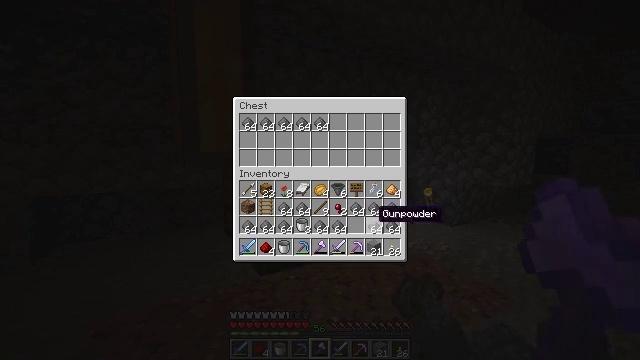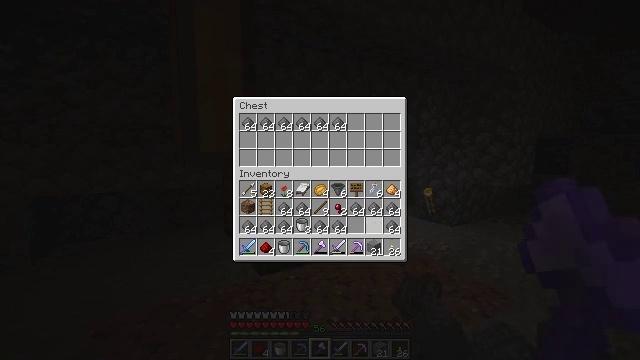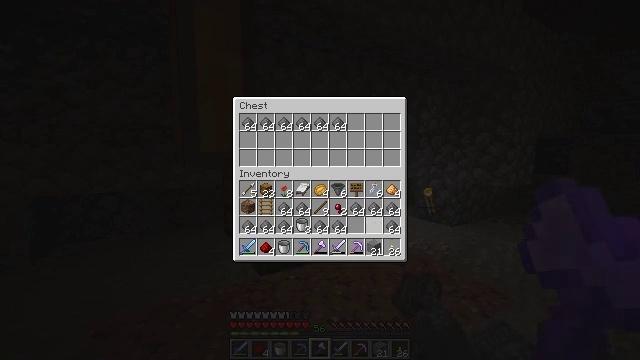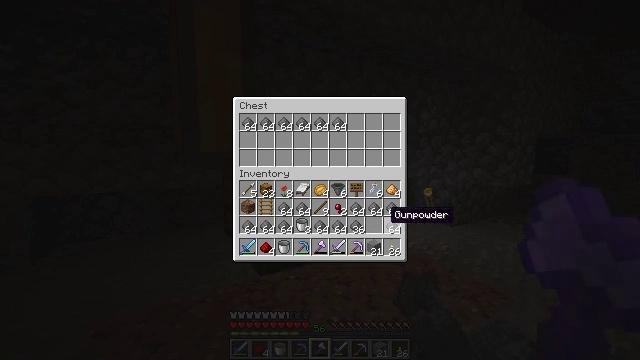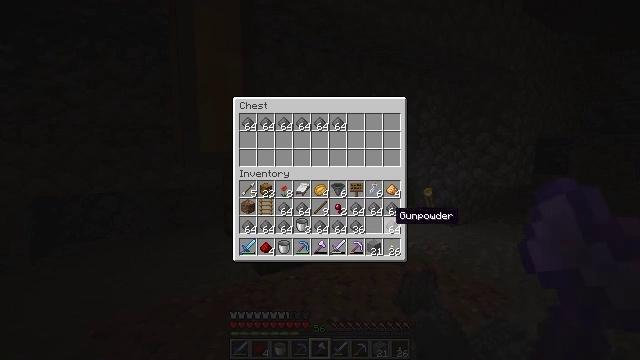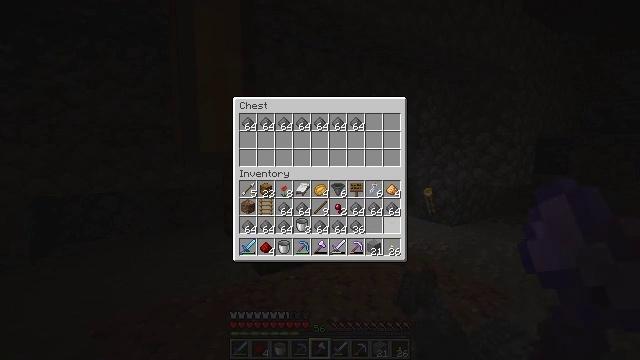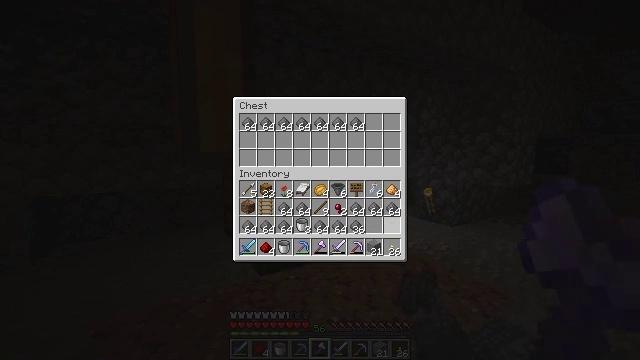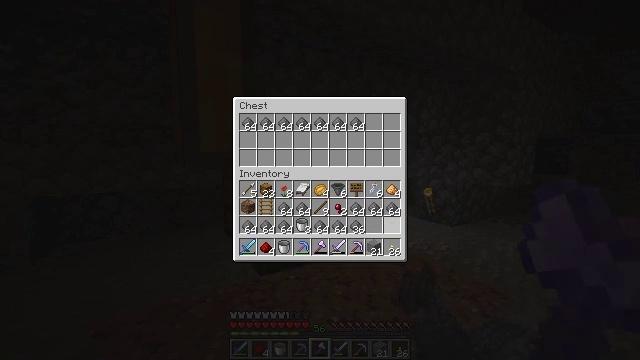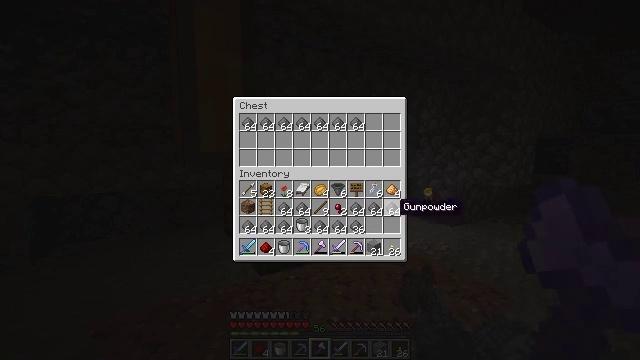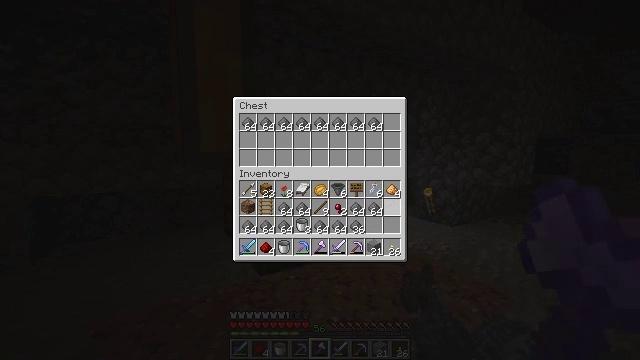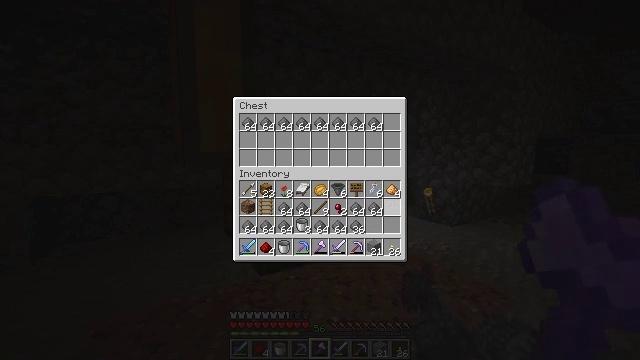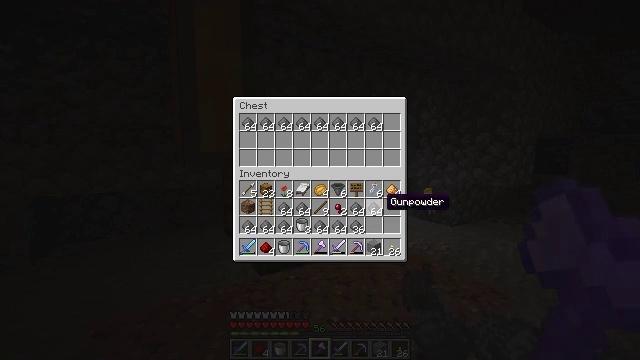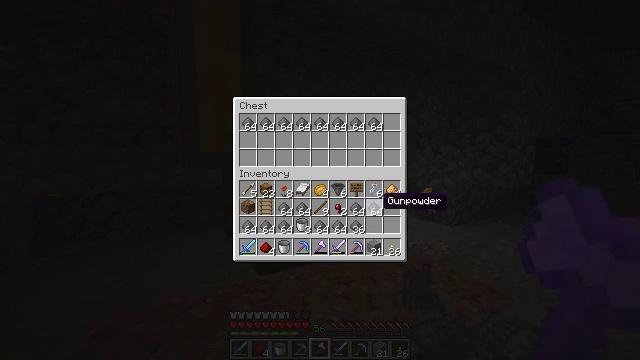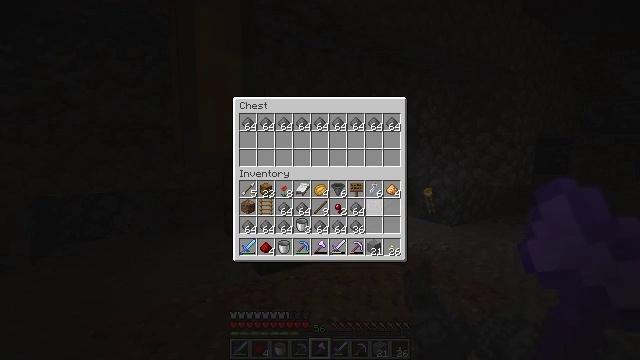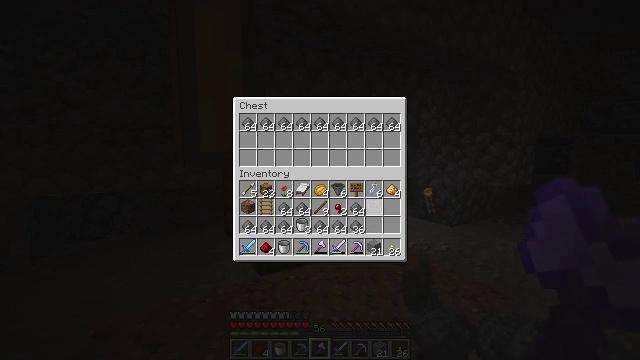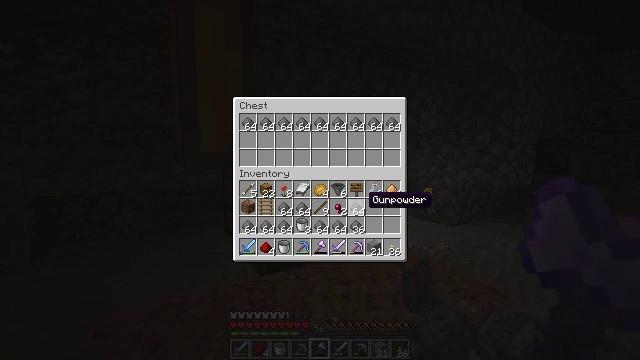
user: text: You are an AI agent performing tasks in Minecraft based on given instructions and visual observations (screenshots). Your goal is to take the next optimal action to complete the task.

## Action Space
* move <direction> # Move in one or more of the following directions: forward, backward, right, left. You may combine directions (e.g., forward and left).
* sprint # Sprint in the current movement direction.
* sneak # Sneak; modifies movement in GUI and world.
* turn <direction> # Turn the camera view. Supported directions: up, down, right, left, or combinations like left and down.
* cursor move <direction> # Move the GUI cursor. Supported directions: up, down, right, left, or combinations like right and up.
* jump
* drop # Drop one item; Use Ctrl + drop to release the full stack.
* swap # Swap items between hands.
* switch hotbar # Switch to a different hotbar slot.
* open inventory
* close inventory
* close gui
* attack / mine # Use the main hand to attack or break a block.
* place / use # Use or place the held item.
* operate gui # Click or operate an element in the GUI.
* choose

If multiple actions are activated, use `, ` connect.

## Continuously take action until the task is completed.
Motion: motion action
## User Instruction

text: Drop gunpowder.
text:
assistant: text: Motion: sneak, choose
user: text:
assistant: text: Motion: sneak, cursor move right, choose
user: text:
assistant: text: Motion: sneak
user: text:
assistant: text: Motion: sneak
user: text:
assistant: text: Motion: sneak, choose
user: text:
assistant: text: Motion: sneak, choose
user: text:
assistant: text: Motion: sneak
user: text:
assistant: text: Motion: sneak
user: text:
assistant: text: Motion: sneak, choose
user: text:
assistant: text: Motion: sneak, cursor move left, choose
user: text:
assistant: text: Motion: sneak
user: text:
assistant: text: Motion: sneak
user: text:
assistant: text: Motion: sneak, choose
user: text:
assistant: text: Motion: sneak, cursor move left, choose
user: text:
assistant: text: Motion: sneak, cursor move left
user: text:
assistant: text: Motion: sneak, choose
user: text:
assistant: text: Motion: sneak, choose
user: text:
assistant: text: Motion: sneak, cursor move down
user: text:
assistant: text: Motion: sneak
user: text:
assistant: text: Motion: sneak
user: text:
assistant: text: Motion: sneak
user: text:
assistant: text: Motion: sneak
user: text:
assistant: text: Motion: sneak
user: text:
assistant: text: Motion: sneak, cursor move left
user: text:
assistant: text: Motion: sneak
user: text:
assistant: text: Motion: sneak
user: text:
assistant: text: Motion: sneak, choose
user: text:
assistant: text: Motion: sneak, choose
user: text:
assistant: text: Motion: sneak
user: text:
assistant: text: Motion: sneak